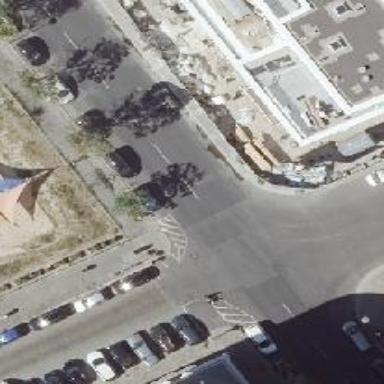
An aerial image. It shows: Unmarked road crossing.